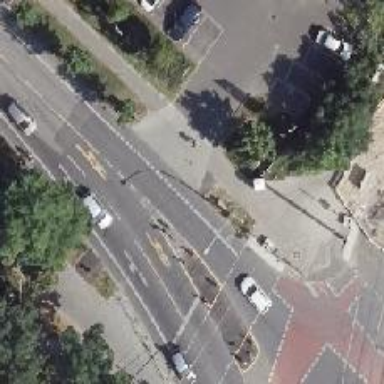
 there is asphalt cycleway separated by kerb."